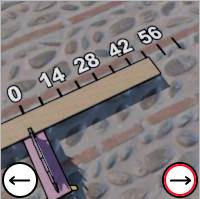
Task: length
Answer: 49
First scale value: 14.0